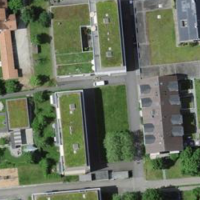
EUNIS habitat code: 54
Species observed at this site:
Aruncus dioicus